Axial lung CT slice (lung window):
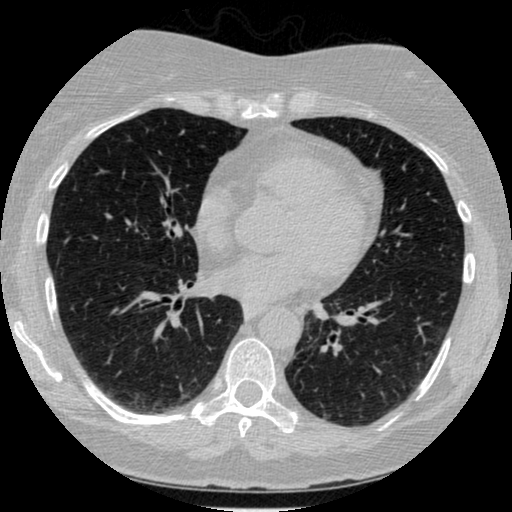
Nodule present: no